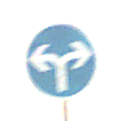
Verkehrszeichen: VorgeschriebeneFahrtrichtungRechtsOderLinks
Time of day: SunriseSunset
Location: Outdoor (Nature)
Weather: PartlyCloudy
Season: NotSpecified
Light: Natural